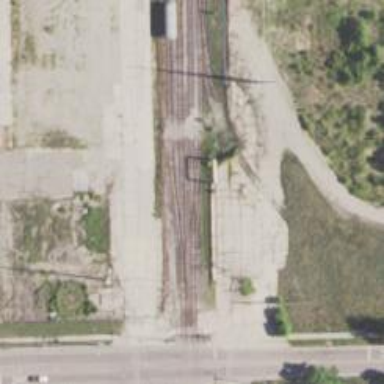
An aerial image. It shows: Abandoned railway.